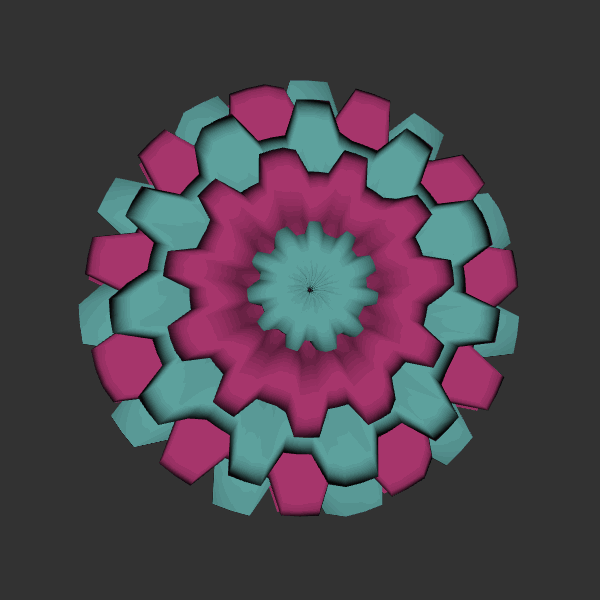
Background: dark